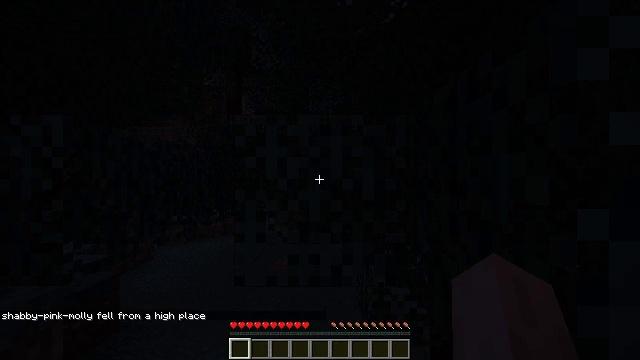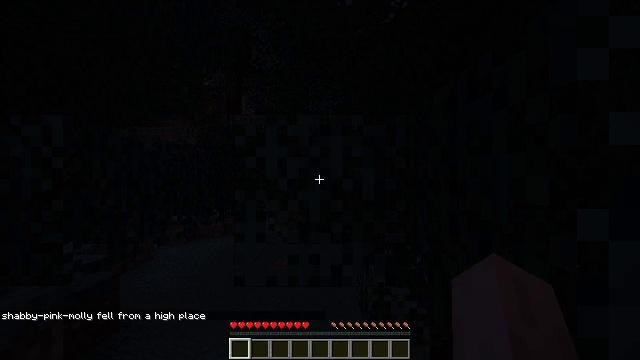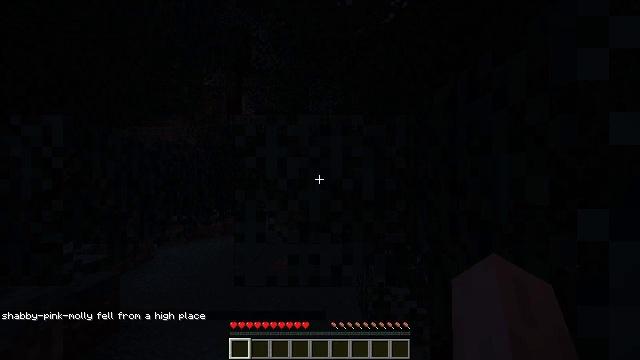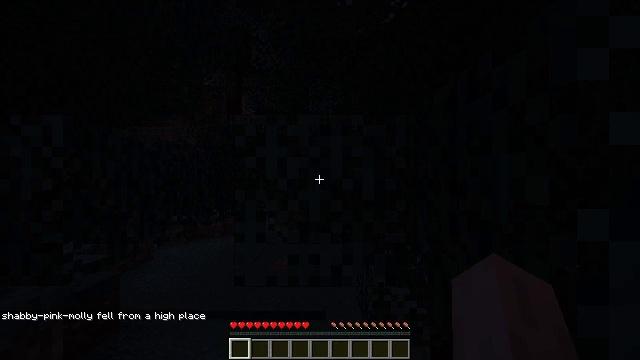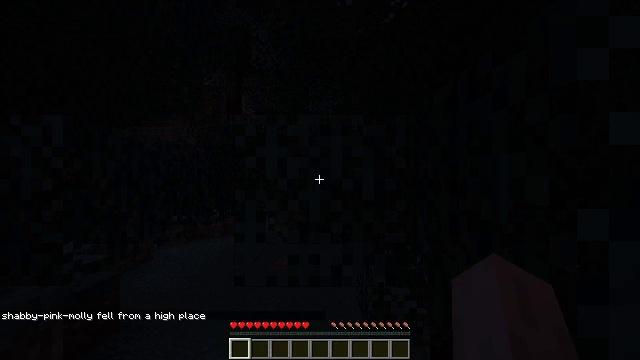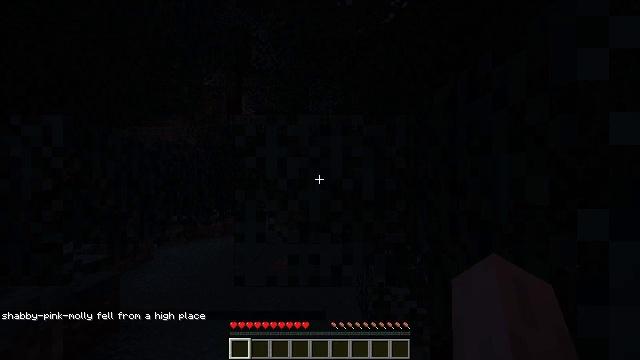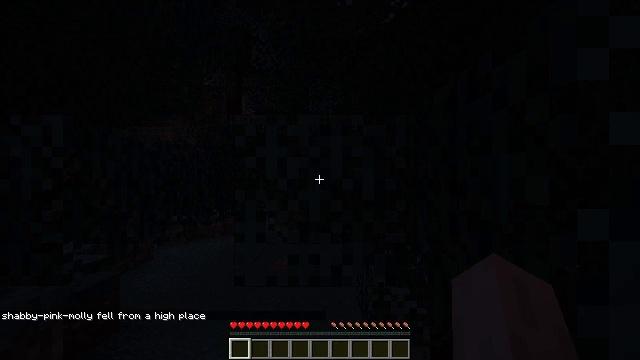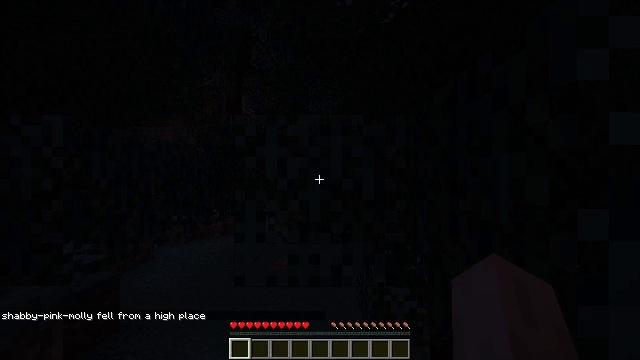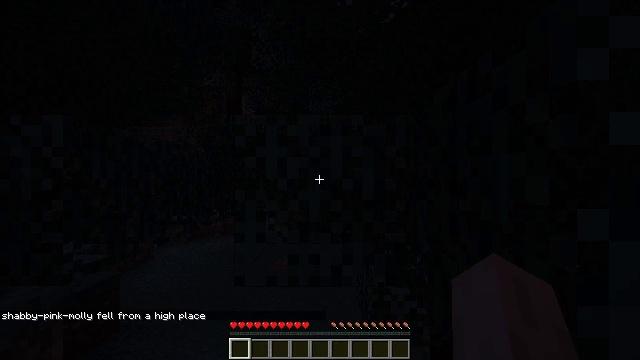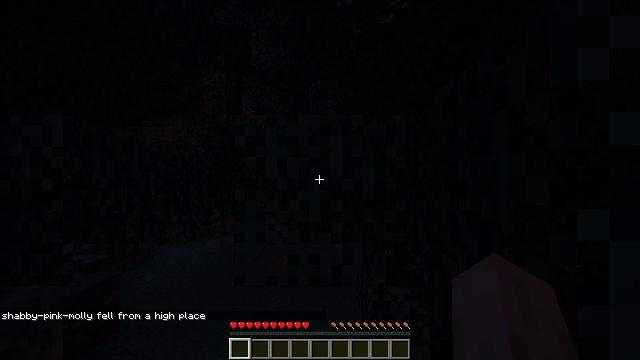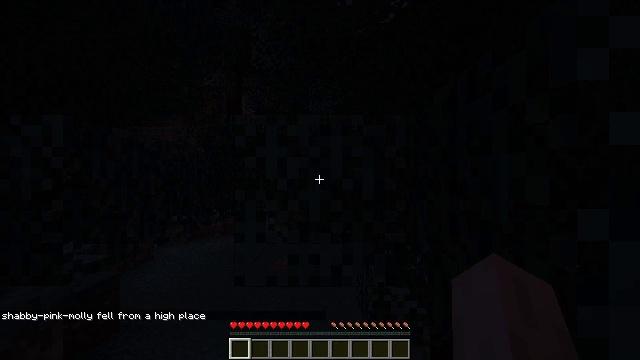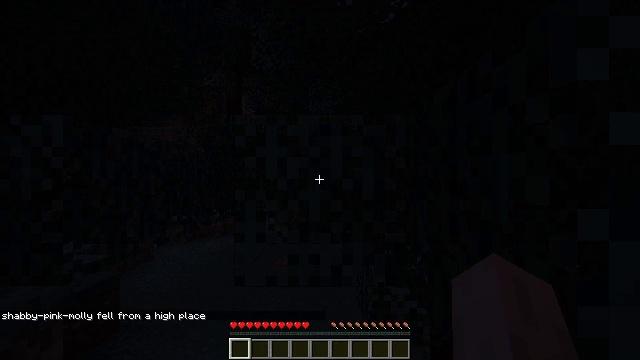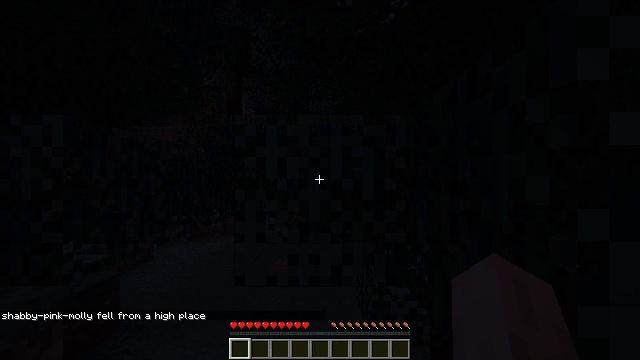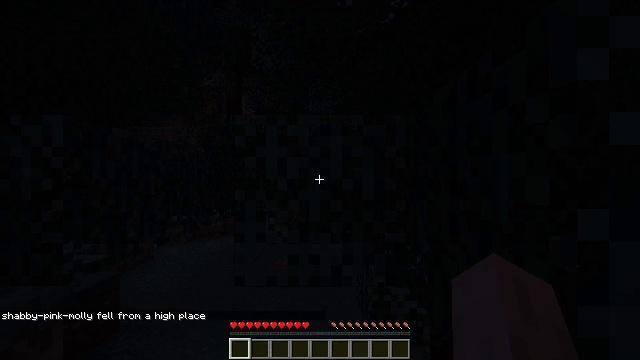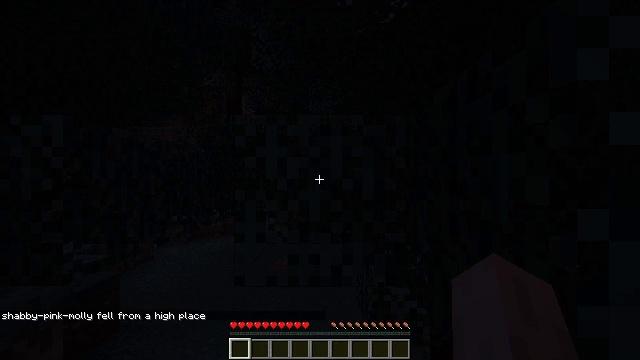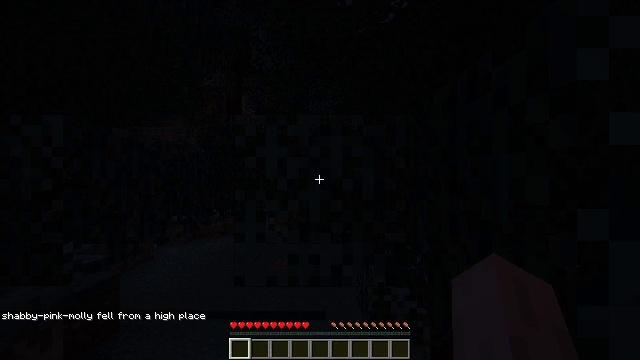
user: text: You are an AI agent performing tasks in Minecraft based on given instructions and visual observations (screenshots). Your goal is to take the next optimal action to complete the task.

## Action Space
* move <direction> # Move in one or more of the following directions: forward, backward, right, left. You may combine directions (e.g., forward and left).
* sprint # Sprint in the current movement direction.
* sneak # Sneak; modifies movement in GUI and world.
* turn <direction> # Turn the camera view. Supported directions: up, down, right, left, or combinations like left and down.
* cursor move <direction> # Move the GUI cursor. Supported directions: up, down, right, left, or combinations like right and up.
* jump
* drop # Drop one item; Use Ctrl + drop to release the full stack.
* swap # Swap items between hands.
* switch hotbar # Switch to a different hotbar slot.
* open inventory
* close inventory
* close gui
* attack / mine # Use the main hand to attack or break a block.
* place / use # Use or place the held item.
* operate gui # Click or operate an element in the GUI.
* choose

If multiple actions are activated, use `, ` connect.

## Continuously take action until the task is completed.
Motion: motion action
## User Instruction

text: Mine the ladder from the wall.
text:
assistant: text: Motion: no_op
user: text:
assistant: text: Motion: no_op
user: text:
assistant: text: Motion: no_op
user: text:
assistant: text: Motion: no_op
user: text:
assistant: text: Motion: no_op
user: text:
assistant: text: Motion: no_op
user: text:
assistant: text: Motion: no_op
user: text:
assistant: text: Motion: no_op
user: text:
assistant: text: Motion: no_op
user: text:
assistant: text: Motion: no_op
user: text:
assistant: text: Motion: no_op
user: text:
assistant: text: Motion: no_op
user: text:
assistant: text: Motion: no_op
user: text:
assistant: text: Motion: no_op
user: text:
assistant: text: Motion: no_op
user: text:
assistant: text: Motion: no_op
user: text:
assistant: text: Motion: no_op
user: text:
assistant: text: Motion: no_op
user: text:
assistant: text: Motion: no_op
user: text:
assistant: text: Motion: no_op
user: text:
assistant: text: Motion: no_op
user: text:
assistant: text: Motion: no_op
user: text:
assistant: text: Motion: no_op
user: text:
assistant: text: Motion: no_op
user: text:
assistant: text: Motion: no_op
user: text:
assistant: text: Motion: no_op
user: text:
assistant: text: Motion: no_op
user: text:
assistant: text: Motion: no_op
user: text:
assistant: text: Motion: no_op
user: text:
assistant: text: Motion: no_op